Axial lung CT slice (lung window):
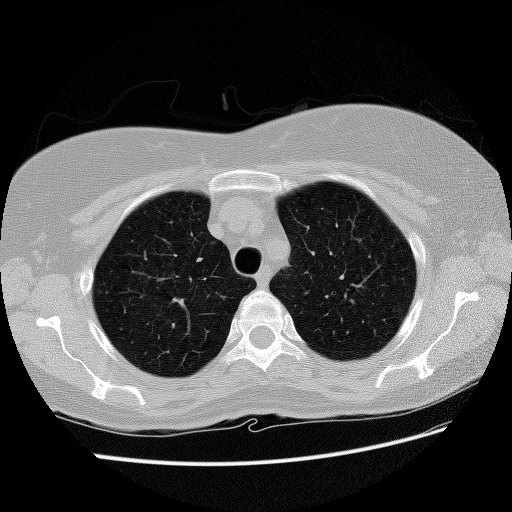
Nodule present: no